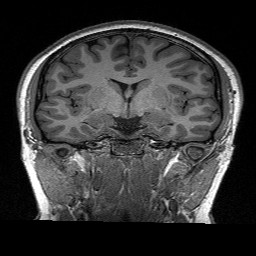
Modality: T1w
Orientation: sagittal
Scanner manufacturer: siemens
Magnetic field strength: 3 T